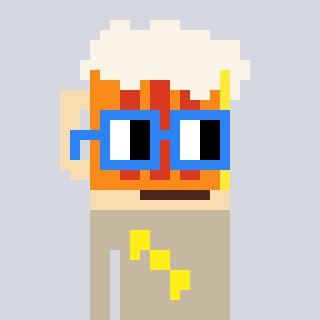
a pixel art character with square blue glasses, a beer-shaped head and a bege-colored body on a cool background